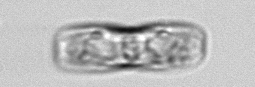
Label: pennate_morphotype1